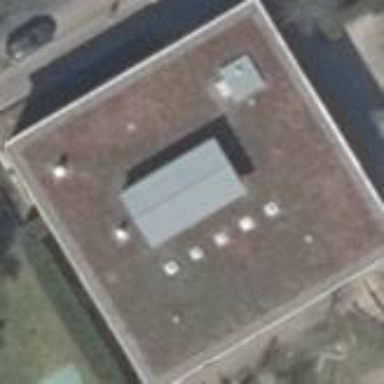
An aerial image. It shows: Flat-roofed kindergarten building.